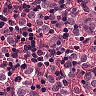
Metastatic tissue present: yes